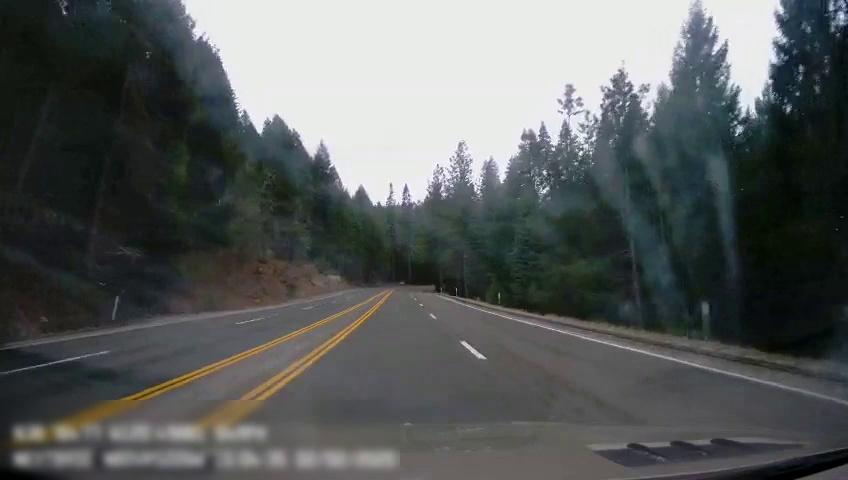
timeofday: Day
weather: Cloudy
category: Drivable Space
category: Lanes | Alternate Lane
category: Lanes | Alternate Lane
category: Lanes | Alternate Lane
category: Lanes | Current Lane
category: Lanes | Current Lane
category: Lanes | Alternate Lane